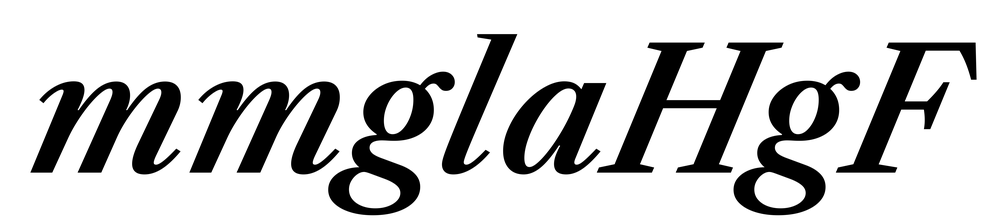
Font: LibreCaslonText-Italic_SemiBold_Italic